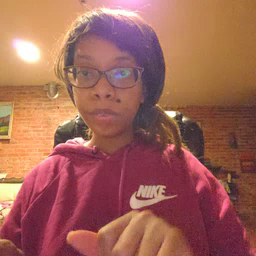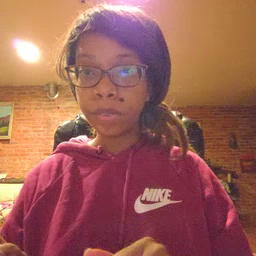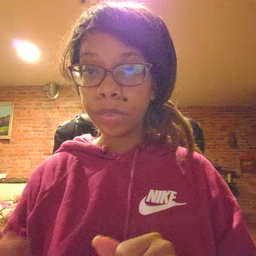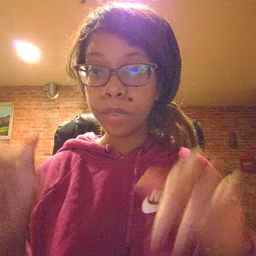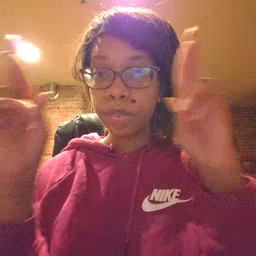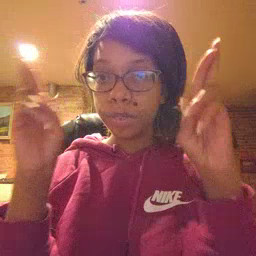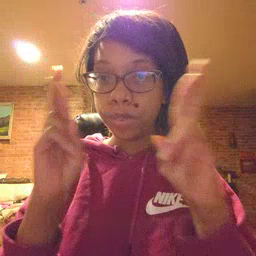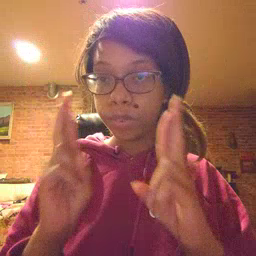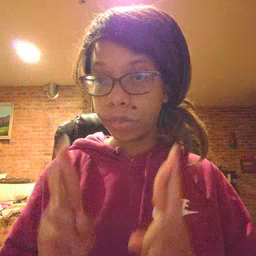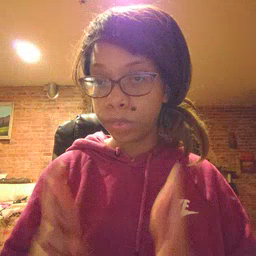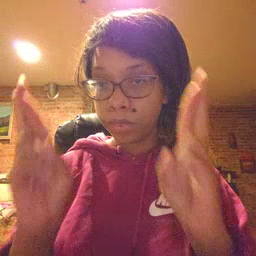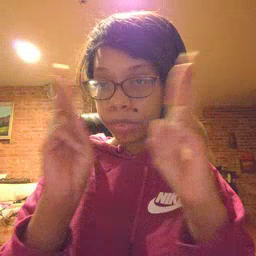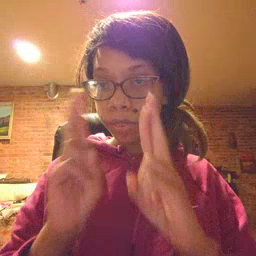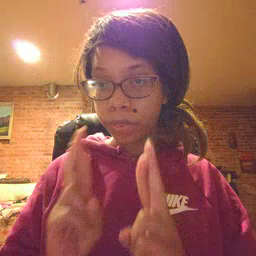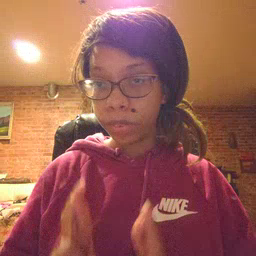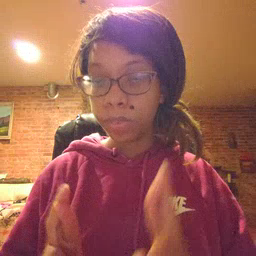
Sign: refrigerator